Question: I have a 'favicon.ico' on my site.
In the HTML, I link to its location...
'''
<link rel="icon" href="/assets/images/layout/favicon.ico" type="image/x-icon" />
'''
I also have this in my '.htaccess'.
'''
# Redirect /favicon.ico requests
RewriteCond %{REQUEST_URI} !^assets/images/layout/favicon\.ico [NC]
RewriteCond %{REQUEST_URI} ^favicon\.(gif|ico|png|jpe?g)$ [NC]
RewriteRule ^(.*)$ assets/images/layout/favicon.ico [R=301,L]
'''
...to redirect the '/favicon.ico' requests to a different location.
For some reason, every time I request <URL> in my browser, I get '304 Not Modified' response with matching Etags and a blank image, even though '/assets/images/layout/favicon.ico' exist.

I get the same issue when trying to access it wil the full path.
What is going on here? What is causing this '304'?
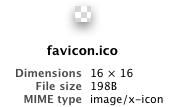
Answer: First of all I would rather put this rule in .htaccess like this:
'''
RewriteRule ^favicon\.(gif|ico|png|jpe?g)$ /assets/images/layout/favicon.ico [L,NC]
'''
Then if you have this in your web page:
'''
<link rel="icon" href="/favicon.ico" type="image/x-icon" />
'''
'/favicon.ico' will be to '/assets/images/layout/favicon.ico'
I have tested this in IE, Firefox and Chrome and all 3 show this behavior that for the first time (or after clearing cache) I get '200' for favicon.ico but afterwards all browsers cache this icon file and don't bother to send another request to the server. With this setup I didn't find any '304' happening in my testing.
### My access log:
'''
127.0.0.1 - - [05/May/2011:23:58:15 -0400] "GET /favicon.ico HTTP/1.1" <PHONE> "-" "Mozilla/5.0 (Windows NT 5.1) AppleWebKit/534.24 (KHTML, like Geck
o) Chrome/11.0.696.60 Safari/534.24"
'''
'''
127.0.0.1 - - [06/May/2011:00:05:18 -0400] "GET /favicon.ico HTTP/1.1" <PHONE> "-" "Mozilla/4.0 (compatible; MSIE 8.0; Windows NT 5.1; Trident/4.0; .
NET CLR 1.1.4322; .NET CLR 2.0.50727; .NET CLR 3.0.04506.30; .NET CLR 3.0.04506.648; .NET CLR 3.0.4506.2152; .NET CLR 3.5.30729)"
'''
'''
127.0.0.1 - - [06/May/2011:00:07:33 -0400] "GET /favicon.ico HTTP/1.1" <PHONE> "-" "Mozilla/5.0 (Windows NT 5.1; rv:2.0.1) Gecko/20100101 Firefox/4.0.1"
'''